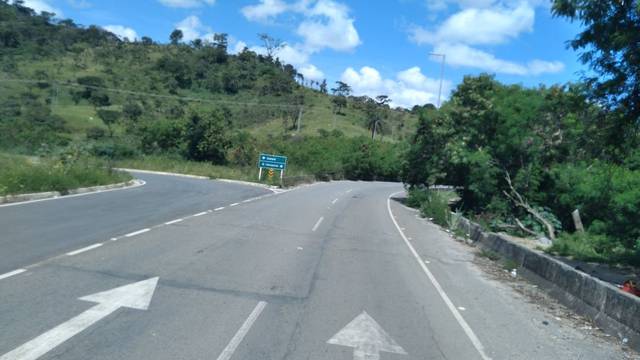
Region: Brazil
Coordinates: -19.87, -43.888